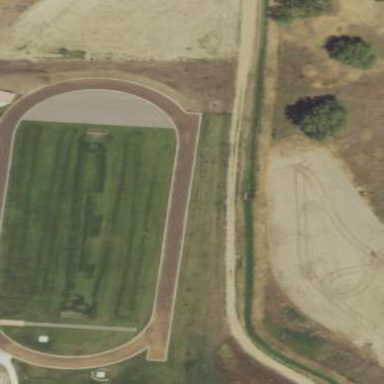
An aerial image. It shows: Track located within leisure land area.